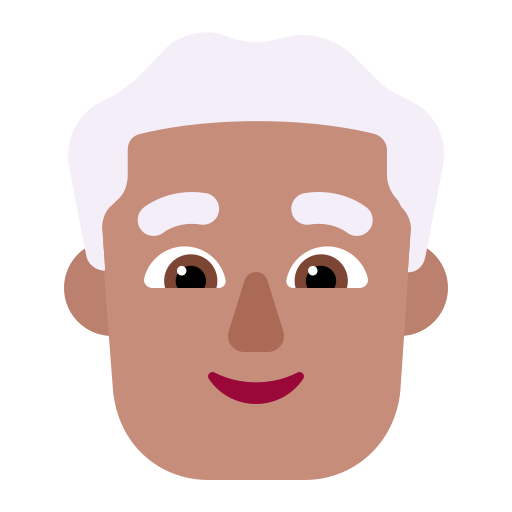
man white hair flat